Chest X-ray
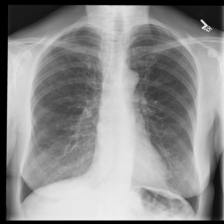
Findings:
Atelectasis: negative
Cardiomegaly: negative
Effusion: negative
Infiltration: negative
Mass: negative
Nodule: negative
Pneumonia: negative
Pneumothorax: negative
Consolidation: negative
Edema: negative
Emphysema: negative
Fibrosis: negative
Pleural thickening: negative
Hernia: negative